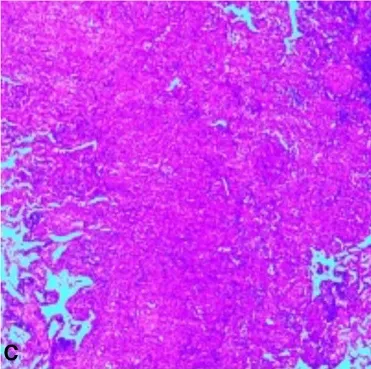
Pathology of the nodule in the lower lobe of the right lung showed invasive adenocarcinoma of the lung, the micropapillary pattern (MPP) accounts for approximately 3.
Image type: pathology (h&e)